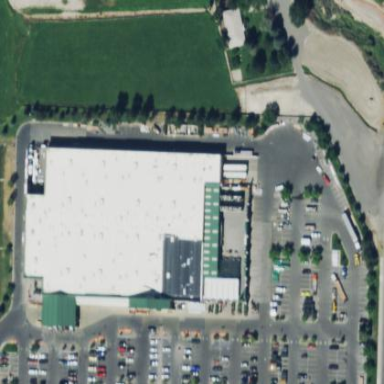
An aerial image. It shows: Retail building.